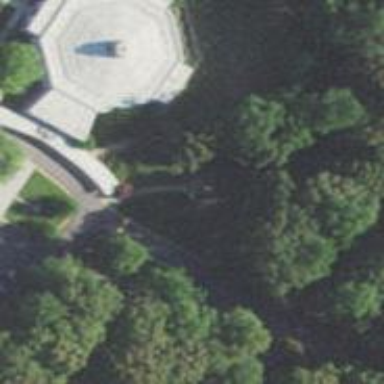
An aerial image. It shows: Historic monument.